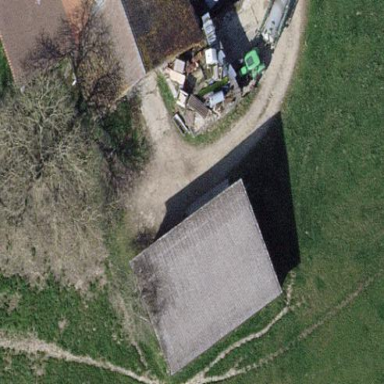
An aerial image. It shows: Shed.